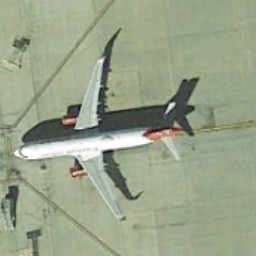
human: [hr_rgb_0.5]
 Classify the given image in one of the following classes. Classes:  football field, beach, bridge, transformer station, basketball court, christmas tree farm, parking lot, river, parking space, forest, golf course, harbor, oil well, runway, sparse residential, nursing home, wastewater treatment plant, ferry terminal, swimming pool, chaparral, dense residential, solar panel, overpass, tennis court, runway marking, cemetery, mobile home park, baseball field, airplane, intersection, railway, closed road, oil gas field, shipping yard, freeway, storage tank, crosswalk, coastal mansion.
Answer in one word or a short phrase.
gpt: airplane